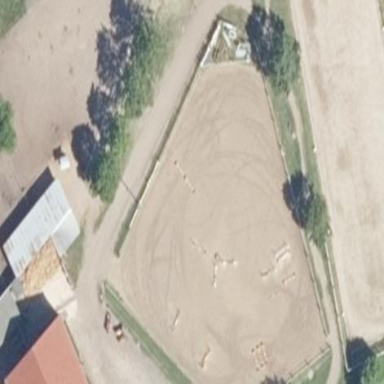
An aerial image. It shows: Equestrian pitch on the ground for leisure land use.